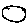
Label: moon